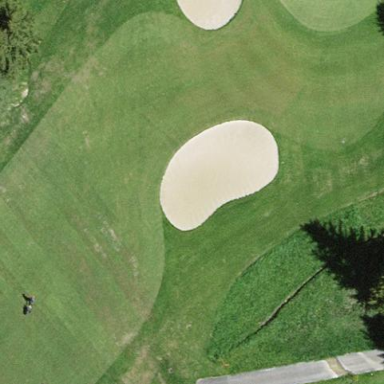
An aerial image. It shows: Bunker filled with sand on golf course.